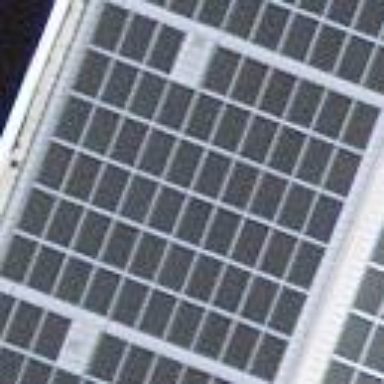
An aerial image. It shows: Solar power generator utilizing photovoltaic technology with solar photovoltaic panels.